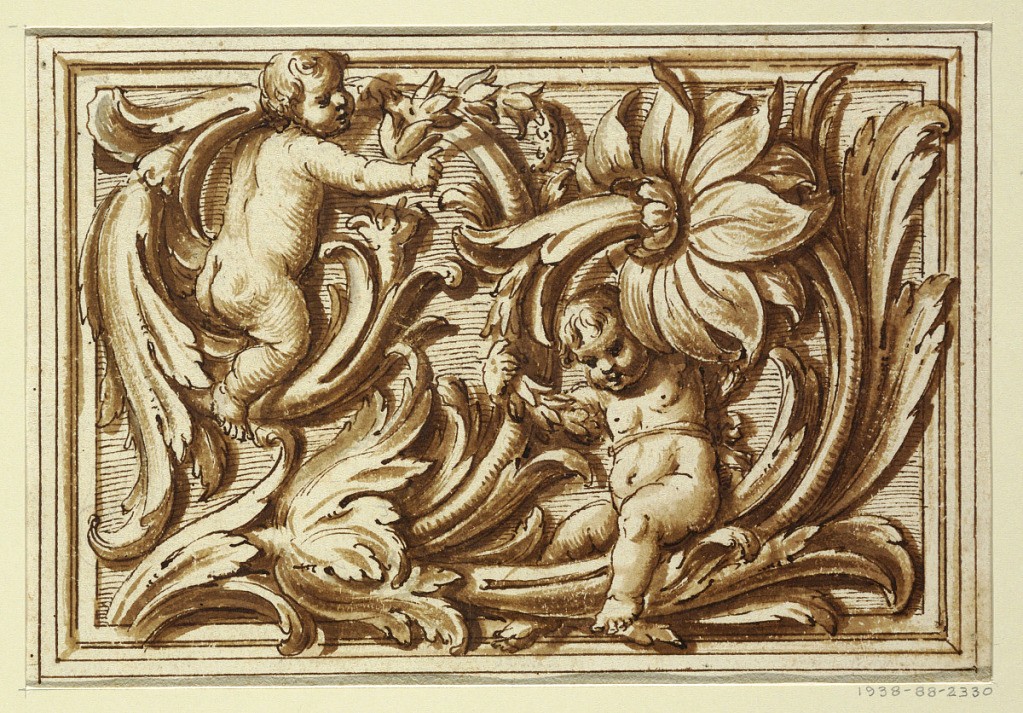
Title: One of a set of projects for a title page and the decoration of a horizontal panel
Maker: Francesco Bedeschini, Italian
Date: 1675-1699
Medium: Pen, brush, sepia
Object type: Drawing
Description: The panel has an elaborated frame, the outermost borderline of which is framing the drawing. Acanthus rinceau with two winged putti. Intended to be engraved